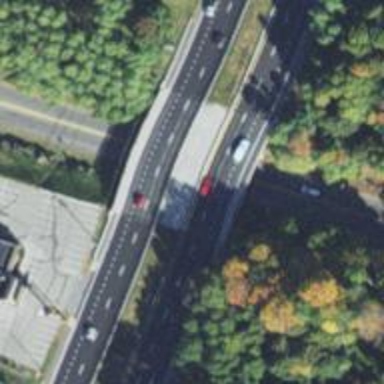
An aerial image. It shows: Asphalt bridge that is part of trunk highway with expressway features.